Field crop: maize
Growth stage: 2
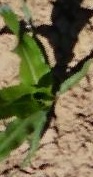
Species: maize